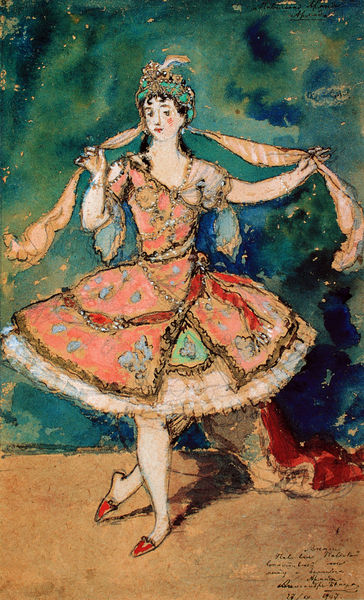
Titel: Kostümentwurf für Anna Pavlova als Armide im Ballett "Le Pavillon d'Armide"
Künstler: Alexandre Benois
Standort: Moskau
Institution: Tretjakov Galerie
Schlagwörter: blau, kopf, aquarell, grün, mädchen, ocker, blumen, braun, elegant, frau, hut, kleid, schmuck, skizze, weiss, dame, rot, schal, schleier, tuch, schleife, tanz, jung, arme, signatur, kostüm, bühne, tänzerin, rosa, seide, kopfbedeckung, füße, ballerina, ballett, schuhe, kette, entwurf, kopfschmuck